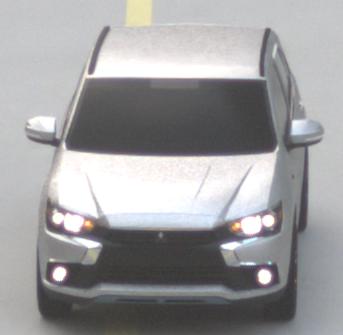
Make: Mitsubishi
Model: Outlander 2.0 Plug-In Hybrid
Detailed model: Outlander (III) Plug-In Hybrid
Model produced from: 2015/10
Model produced until: 2018/08
Doors: 5
Color: white
Road condition: dry road
Daytime: morning or afternoon
Contrast: low contrast